Question: Using the pivot table in Excel with an OLAP Server (icCube), I would like to add financial logic.
The logic is not in the measures as I would like to apply the logic to multiple measures (e.g. amount, last_year_amount, budget etc).
I would like to add the logic to the Accounts dimension. In icCube see 2 ways to do this:
1. make use of a specific facts aggregation (Unary Operator) (see http://www.iccube.com/support/documentation/user_guide/schemas_cubes/facts_aggregation.php). The logic here is limited to +, -, divide and multiply, and this is too limited for my formulas.
2. create calculated members in the Accounts dimension.
I have choosen for option 2. This works perfectly, except for the fact that these are not displayed in the Excel add in (the functions children() and members() do not work on calculated items).
This is illustrated in the enclosed picture below.
How can I achieve calculated members in the Accounts hierarchy which are displayed in Excel using the Excel add in?

Note that these calculated items exist. They are just not displayed. How can I achieve that these are also displayed, so a user can select these?
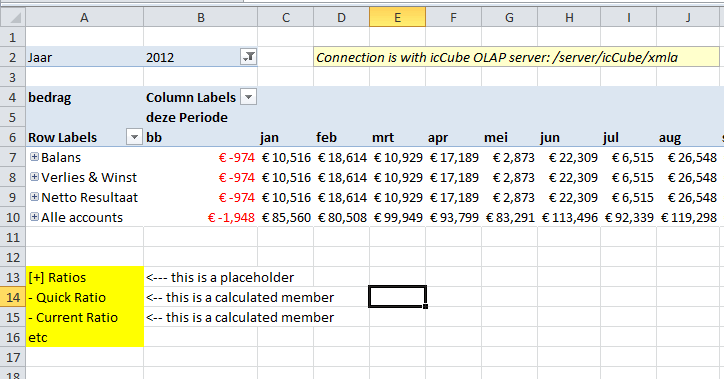
Answer: Which version of icCube are you using?
We've found a regression with calculated "measures" being not displayed; but calc. "members" seem properly displayed in a pivot table and within the dimension selectors (right part in Excel).
What kind of object in Excel is the "[+] Ratios" ?
[edit: by the way if a member contains calc-member(s) only, depending on where it is used, Excel might not display them as most of the time AddCalculatedMembers() is being used (this function is adding "sibbling" as calc. members).]